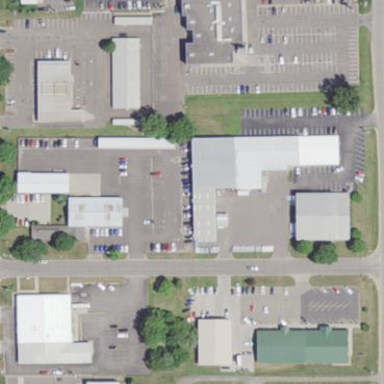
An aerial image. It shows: Commercial building that serves as trade shop.